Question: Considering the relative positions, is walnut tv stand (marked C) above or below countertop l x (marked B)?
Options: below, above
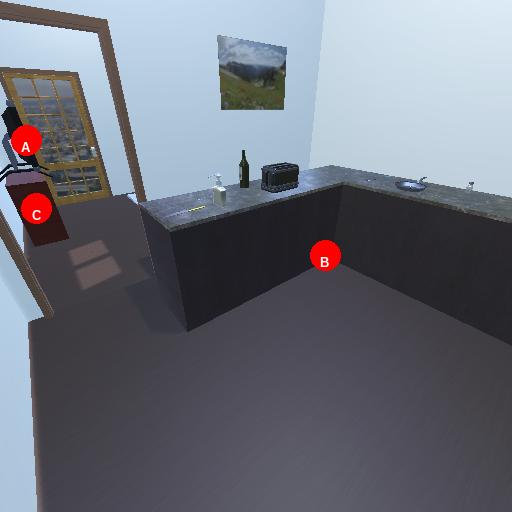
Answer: below